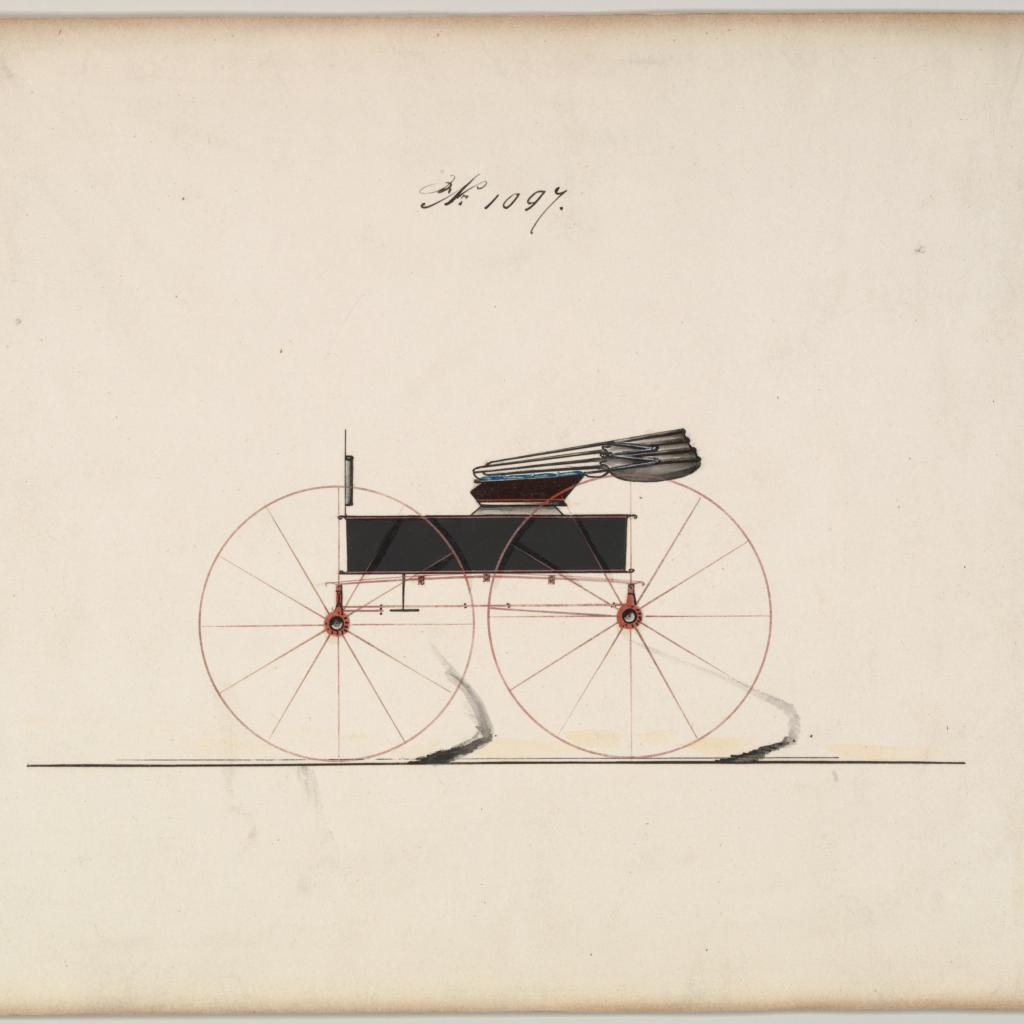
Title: Design for Wagon, no. 1097
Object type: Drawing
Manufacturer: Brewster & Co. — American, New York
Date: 1850–70
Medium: Pen and black ink, watercolor and grouache with gum arabic
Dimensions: sheet: 7 1/8 x 9 7/8 in. (18.1 x 25.1 cm)
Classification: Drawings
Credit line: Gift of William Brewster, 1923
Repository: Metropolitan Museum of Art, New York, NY